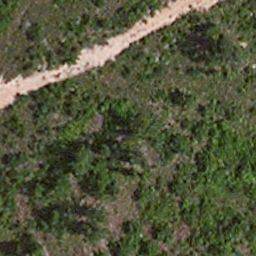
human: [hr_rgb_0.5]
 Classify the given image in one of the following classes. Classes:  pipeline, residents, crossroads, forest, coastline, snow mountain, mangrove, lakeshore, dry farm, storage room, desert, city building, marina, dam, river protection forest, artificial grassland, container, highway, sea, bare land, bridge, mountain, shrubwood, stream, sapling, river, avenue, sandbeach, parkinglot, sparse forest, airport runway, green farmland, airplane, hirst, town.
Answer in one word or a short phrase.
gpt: avenue